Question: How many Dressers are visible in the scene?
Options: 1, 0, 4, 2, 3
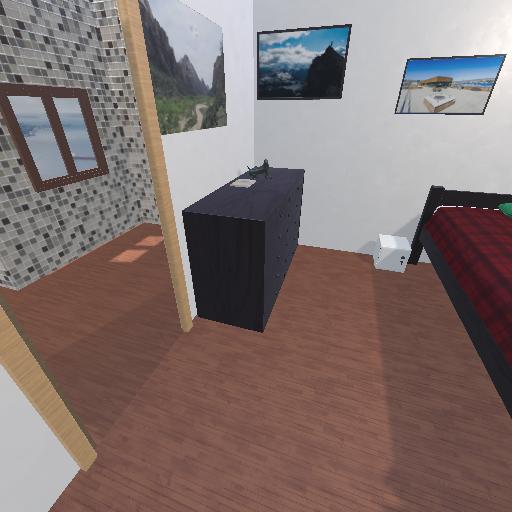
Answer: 1